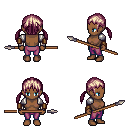
a pixel art fantasy rpg character, female body template, human, dark skin, steel arm armor, magenta pants, white blonde twin-tailed hairstyle, leather bracers, spear, four views (front, back, left, right), 2x2 character sprite sheet, small pixel art, hard edges, no anti-aliasing